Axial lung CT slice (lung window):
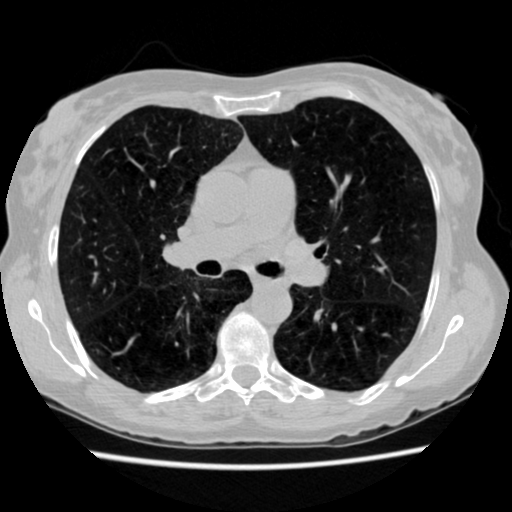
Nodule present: no